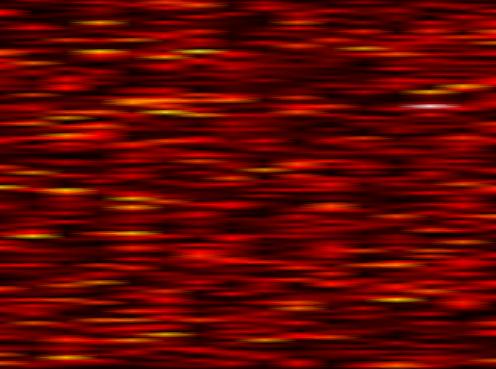
Label: OFDM